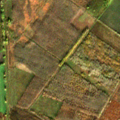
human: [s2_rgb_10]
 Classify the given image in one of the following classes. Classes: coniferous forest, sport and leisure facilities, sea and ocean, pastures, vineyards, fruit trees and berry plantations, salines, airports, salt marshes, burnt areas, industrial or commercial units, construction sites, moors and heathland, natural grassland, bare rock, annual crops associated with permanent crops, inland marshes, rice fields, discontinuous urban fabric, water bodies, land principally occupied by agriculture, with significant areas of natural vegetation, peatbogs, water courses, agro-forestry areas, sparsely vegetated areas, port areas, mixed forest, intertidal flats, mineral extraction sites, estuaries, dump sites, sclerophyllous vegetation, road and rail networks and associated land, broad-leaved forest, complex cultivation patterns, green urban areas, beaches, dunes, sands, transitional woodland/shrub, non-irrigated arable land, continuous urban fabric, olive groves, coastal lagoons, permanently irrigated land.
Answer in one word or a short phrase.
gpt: non-irrigated arable land, broad-leaved forest, transitional woodland/shrub